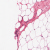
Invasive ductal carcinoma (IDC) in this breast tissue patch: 0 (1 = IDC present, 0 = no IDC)